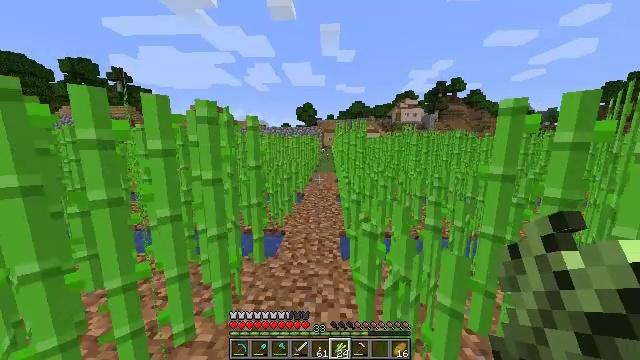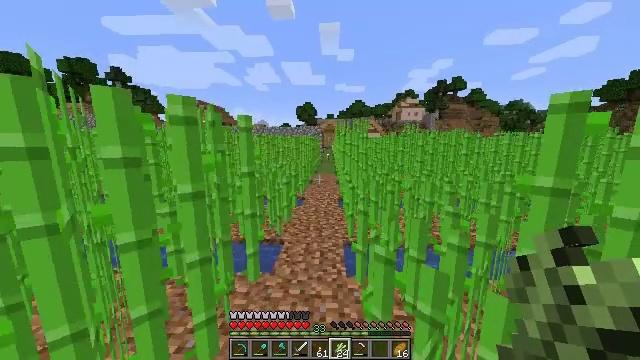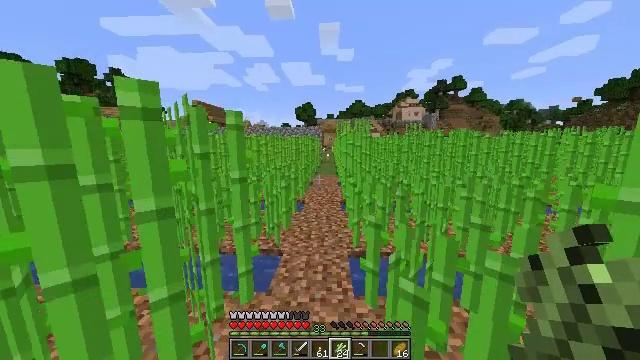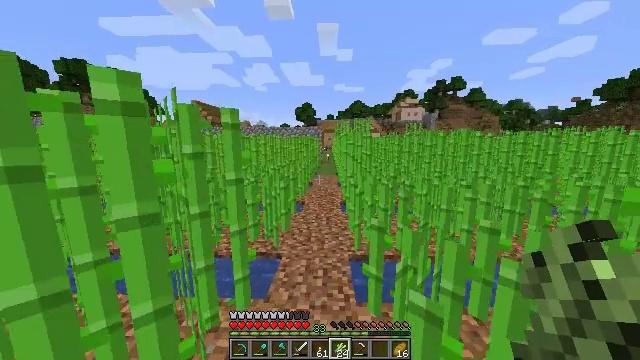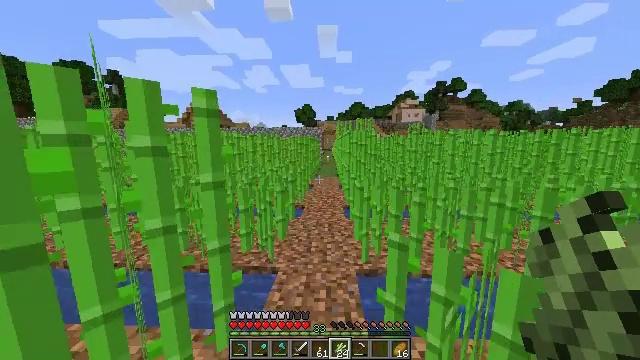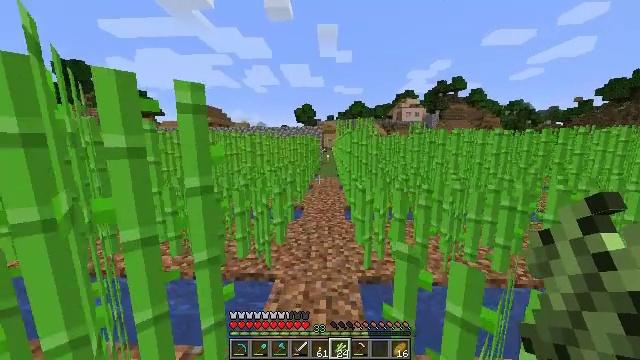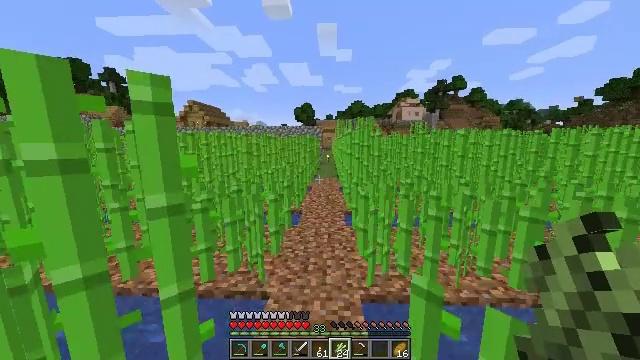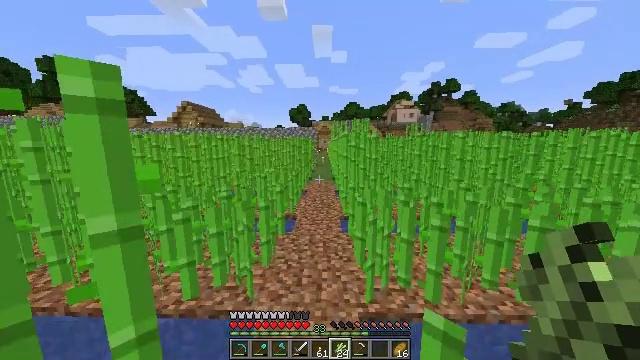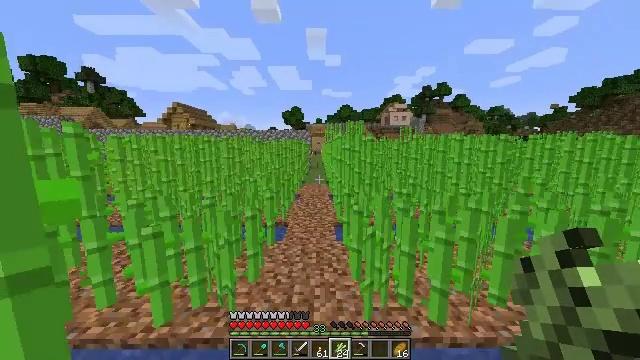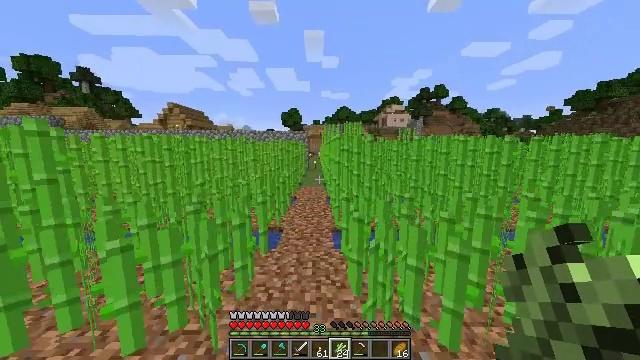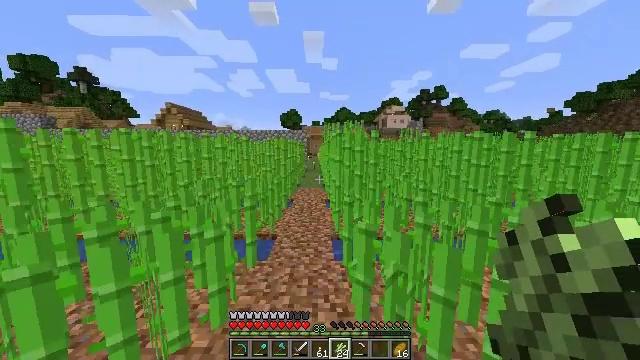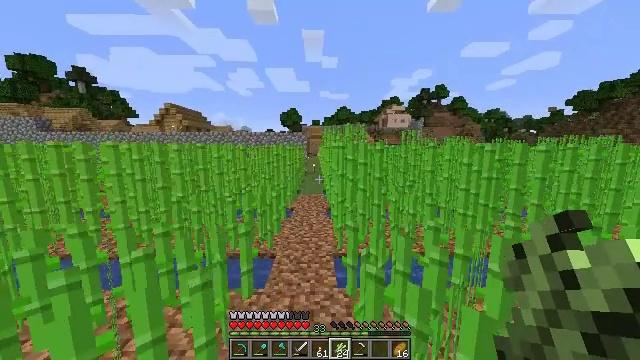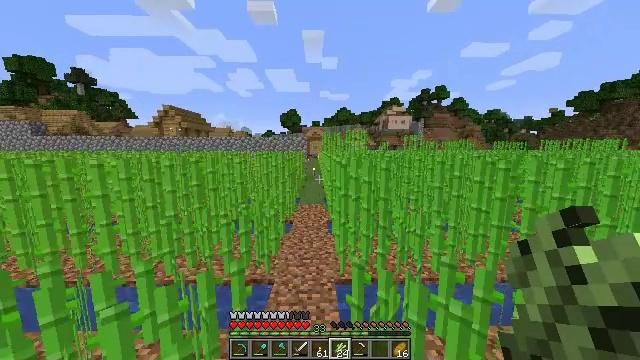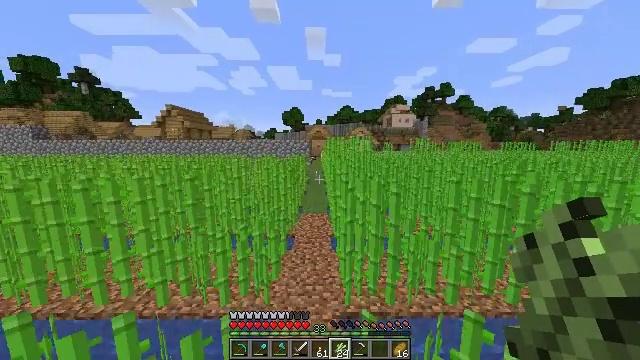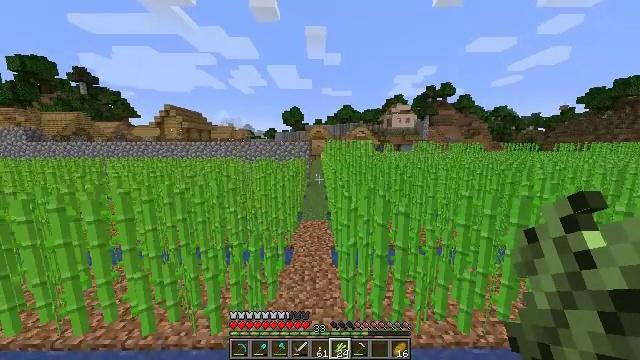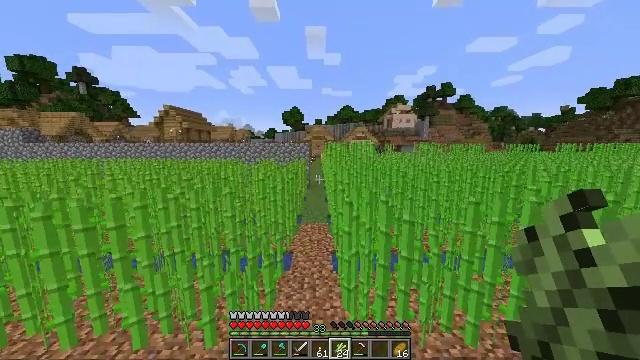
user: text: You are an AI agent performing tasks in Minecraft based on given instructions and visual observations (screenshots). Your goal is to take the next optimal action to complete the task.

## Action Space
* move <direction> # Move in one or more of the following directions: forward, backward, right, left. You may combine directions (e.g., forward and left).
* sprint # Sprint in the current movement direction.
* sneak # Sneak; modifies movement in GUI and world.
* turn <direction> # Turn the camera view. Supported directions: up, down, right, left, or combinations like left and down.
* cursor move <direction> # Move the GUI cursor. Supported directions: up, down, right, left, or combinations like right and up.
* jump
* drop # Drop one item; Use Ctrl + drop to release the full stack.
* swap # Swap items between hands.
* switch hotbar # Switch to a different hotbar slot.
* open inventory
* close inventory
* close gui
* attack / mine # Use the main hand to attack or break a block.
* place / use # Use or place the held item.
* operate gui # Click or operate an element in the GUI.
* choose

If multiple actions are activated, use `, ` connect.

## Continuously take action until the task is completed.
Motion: motion action
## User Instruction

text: Mine the sugar cane near rivers.
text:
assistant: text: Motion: move forward, sprint
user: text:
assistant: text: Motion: move forward, sprint
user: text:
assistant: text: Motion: move forward, sprint
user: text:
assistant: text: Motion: move forward, sprint
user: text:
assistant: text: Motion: move forward, sprint
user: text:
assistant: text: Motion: move forward, sprint
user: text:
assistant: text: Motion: move forward, sprint, turn right
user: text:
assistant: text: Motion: move forward, sprint, turn right
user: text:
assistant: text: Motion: move forward, sprint
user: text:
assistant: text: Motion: move forward, sprint
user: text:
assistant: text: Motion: move forward, sprint, jump
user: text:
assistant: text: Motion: move forward, sprint, jump
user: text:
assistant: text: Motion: move forward, sprint, jump
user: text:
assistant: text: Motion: move forward, sprint, jump
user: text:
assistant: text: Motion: move forward, sprint, jump
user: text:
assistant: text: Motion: move forward, sprint, jump
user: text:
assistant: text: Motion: move forward, sprint, jump
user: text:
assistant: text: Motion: move forward, sprint, jump
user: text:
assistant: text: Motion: move forward, sprint, jump
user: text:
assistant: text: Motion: move forward, sprint, turn left, jump
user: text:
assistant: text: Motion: move forward, sprint, jump
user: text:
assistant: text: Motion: move forward, sprint, jump
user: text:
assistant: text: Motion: move forward, sprint, jump
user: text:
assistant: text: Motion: move forward, sprint, jump
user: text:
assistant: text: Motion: move forward, sprint, jump
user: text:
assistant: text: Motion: move forward, sprint, jump
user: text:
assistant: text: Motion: move forward, sprint, jump
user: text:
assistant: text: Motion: move forward, sprint, jump
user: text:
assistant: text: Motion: move forward, sprint, jump
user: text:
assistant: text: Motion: move forward, sprint, jump